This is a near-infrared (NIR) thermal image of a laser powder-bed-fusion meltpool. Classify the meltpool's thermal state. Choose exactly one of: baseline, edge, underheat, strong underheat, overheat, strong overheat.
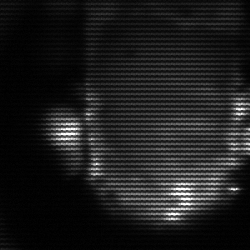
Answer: baseline